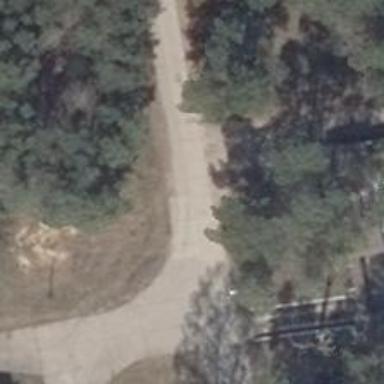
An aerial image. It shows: Residential road with concrete plates surface.